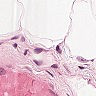
Metastatic tissue present: no